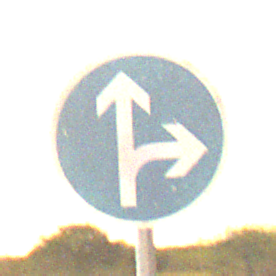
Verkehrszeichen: VorgeschriebeneFahrtrichtungGeradeausOderRechts
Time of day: Night
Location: Outdoor (Nature)
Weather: Clear
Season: NotSpecified
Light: Natural